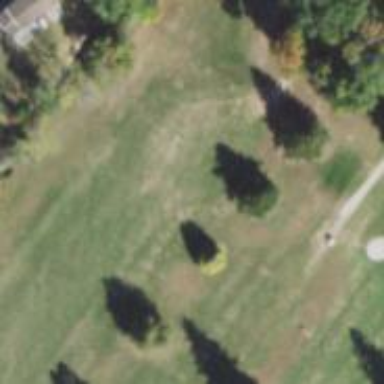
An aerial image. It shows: View of golf hole.